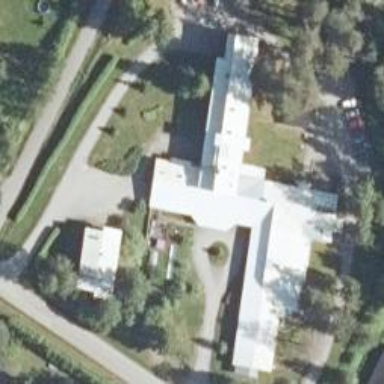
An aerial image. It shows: Nursing home.